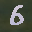
Label: 6